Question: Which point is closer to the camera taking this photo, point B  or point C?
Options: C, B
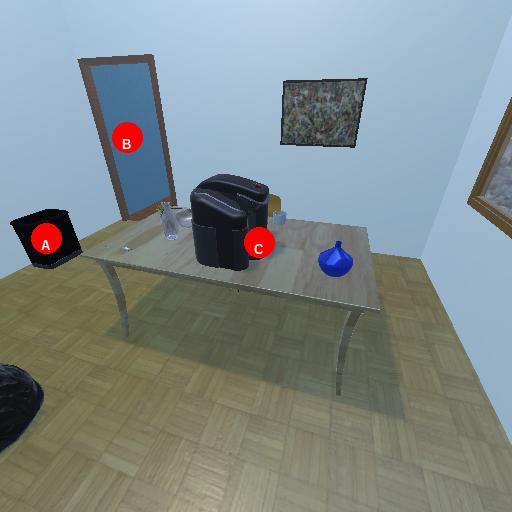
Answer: C